Interaction volume radius: 5 \u00c5
Interaction volume height: 20 \u00c5
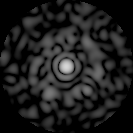
Disorder parameter: 0.8763